Question: I use the same syntax in other switch case statements which work. I basically create an empty object and start adding in key value pairs to it:
'''
var vs = $scope;
vs.toggleTimeSpan = function(string) {
vs.time.span = {};
switch(string) {
case '1h':
// vs.time.span[1h] = true;
vs.time.span.1h = true;
break;
case '1d':
vs.time.span.1d = true;
break;
case '1m':
vs.time.span.1mo = true;
break;
case '1y':
vs.time.span.1yr = true;
break;
case 'max':
vs.time.span.max = true;
break;
}
};
'''

Here is where I intend on using the 'vs.time.span' object:
'''
<ul class="timescale">
<li ng-class="{'active':time.span.1h}"
ng-click="toggleTimeSpan('1h')">1 h</li>
<li ng-class="{'active':time.span.1d}"
ng-click="toggleTimeSpan('1d')">1 d</li>
<li ng-class="{'active':time.span.1mo}"
ng-click="toggleTimeSpan('1mo')">1 mo</li>
<li ng-class="{'active':time.span.1yr}"
ng-click="toggleTimeSpan('1yr')">1 yr</li>
<li ng-class="{'active':time.span.max}"
ng-click="toggleTimeSpan('max')">max</li>
</ul>
'''
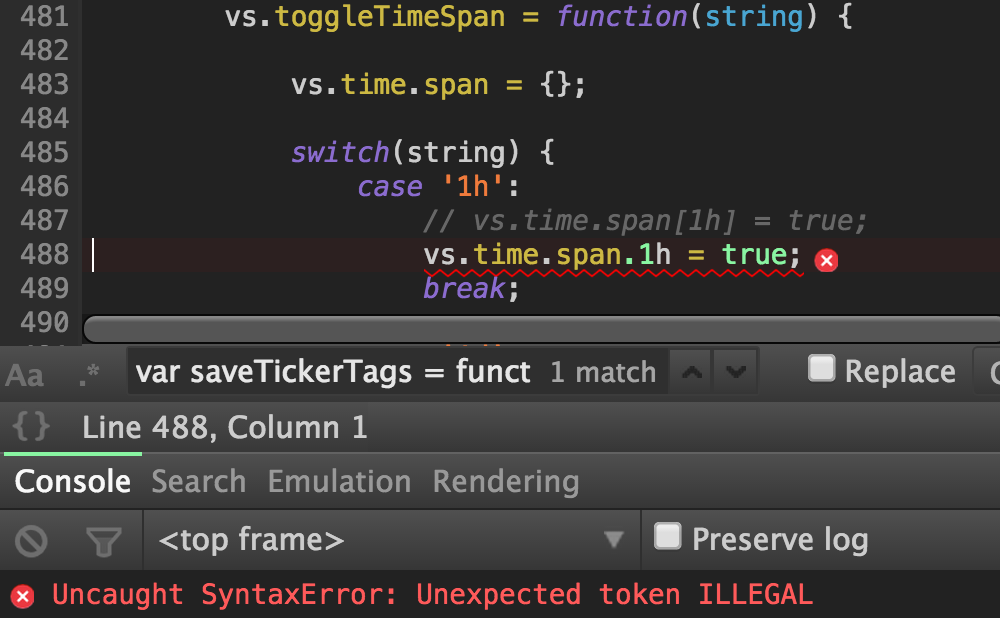
Answer: You cannot use a key name starting with numbers. Variable should either start with letters or $ or _. Try to rename your keys with name like one_hour instead of 1h its should work.